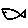
Label: fish